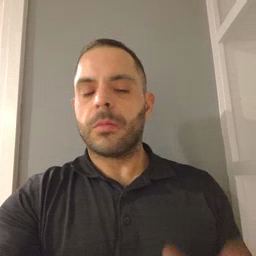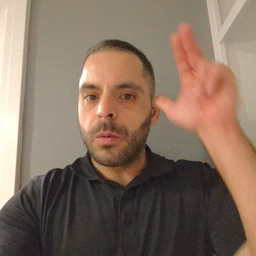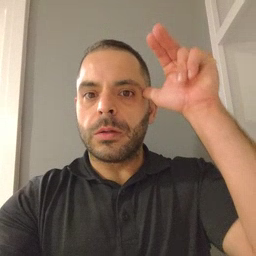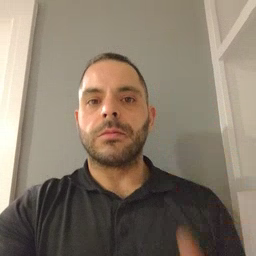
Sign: horse